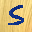
Label: 5